Aerial crown-view tile of a tropical tree (Barro Colorado Island, Panama), acquired 20250414:
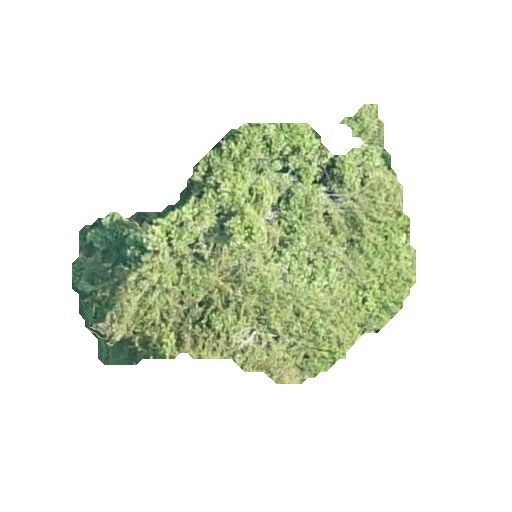
Species: Prioria copaifera
GBIF accepted scientific name: Prioria copaifera
Crown area: 93.996 m²